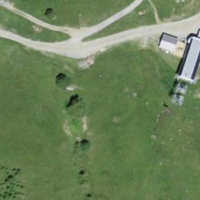
EUNIS habitat code: 26
Species observed at this site:
Campanula thyrsoides